Question: I am trying to create a simple customizable modal. Where I can pass via Input() decorator a TemplateRefs and then my component would render that.
I am passing 2 TemplateRefs. 1 - The black backdrop, 2 - The dialog box. (I need the backdrop differently in other places in my app).
I am getting both inputs, and they work.** But they are created adjacent to each other, not nested.**
adjacent elements, not nested.

And without further adew, here it is...
'''
<ng-container [ngTemplateOutlet]="backdropTemplate">
<ng-container [ngTemplateOutlet]="dialogTemplate"></ng-container>
</ng-container>
'''
I created a codepen to better demonstrate: <URL>
I have come to ngTemplateOutlet so that I can make my modal component generic. However, if I can't nest the DialogBox template, inside the backdrop template then I would rather just pass both. But I would like to see what you think!
I have been going at this for a few hours now, tried to surround with this. ng-content instead..
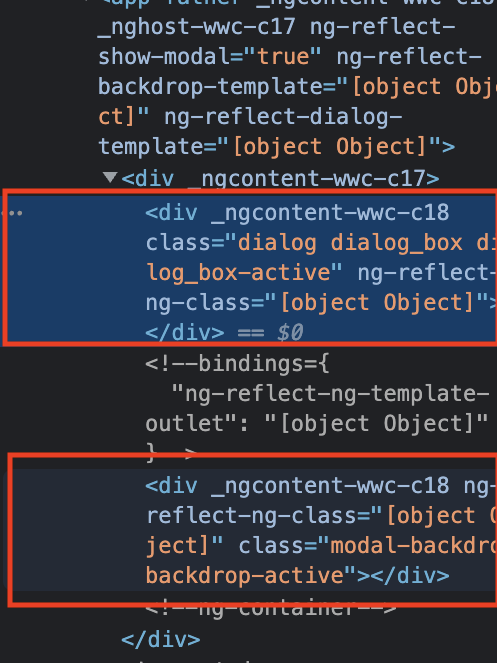
Answer: The biggest problem with this is that you need to somehow tell angular where to put the inner template. One solution I can think of is to use the context of the background-template to pass the inner template and let it handle the second template outlet by itself. Let me show you what I mean.
Inside of the modal.component.html we do something like this:
'''
<ng-container
*ngTemplateOutlet="backdropTemplate; context: { dialogTemplate: dialogTemplate}"
></ng-container>
'''
This tells the '*ngTemplateOutlet' directive to give the 'backdropTemplate' the additional context specified. The 'backdropTemplate' can now use this context like this:
'''
<ng-template #modalBackdrop let-innerTemplate="dialogTemplate">
<div [ngClass]="{ 'modal-backdrop': true, 'backdrop-active': showModal }" (click)="toggleModal()">
<ng-container *ngTemplateOutlet="innerTemplate"></ng-container>
</div>
</ng-template>
'''
So we essentially tell angular to bind the context variable 'dialogTemplate' to the local variable 'innerTemplate' and can use this to render it in another '*ngTemplateOutlet'. This is a technique often used in <URL>.